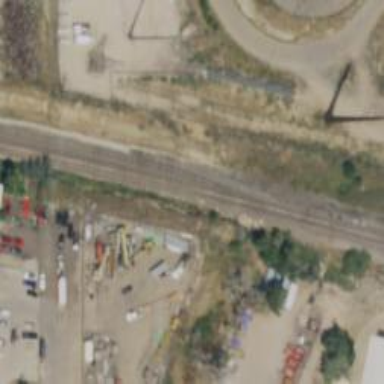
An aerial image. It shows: Railway siding with rails.